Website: home-depot
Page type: review-order
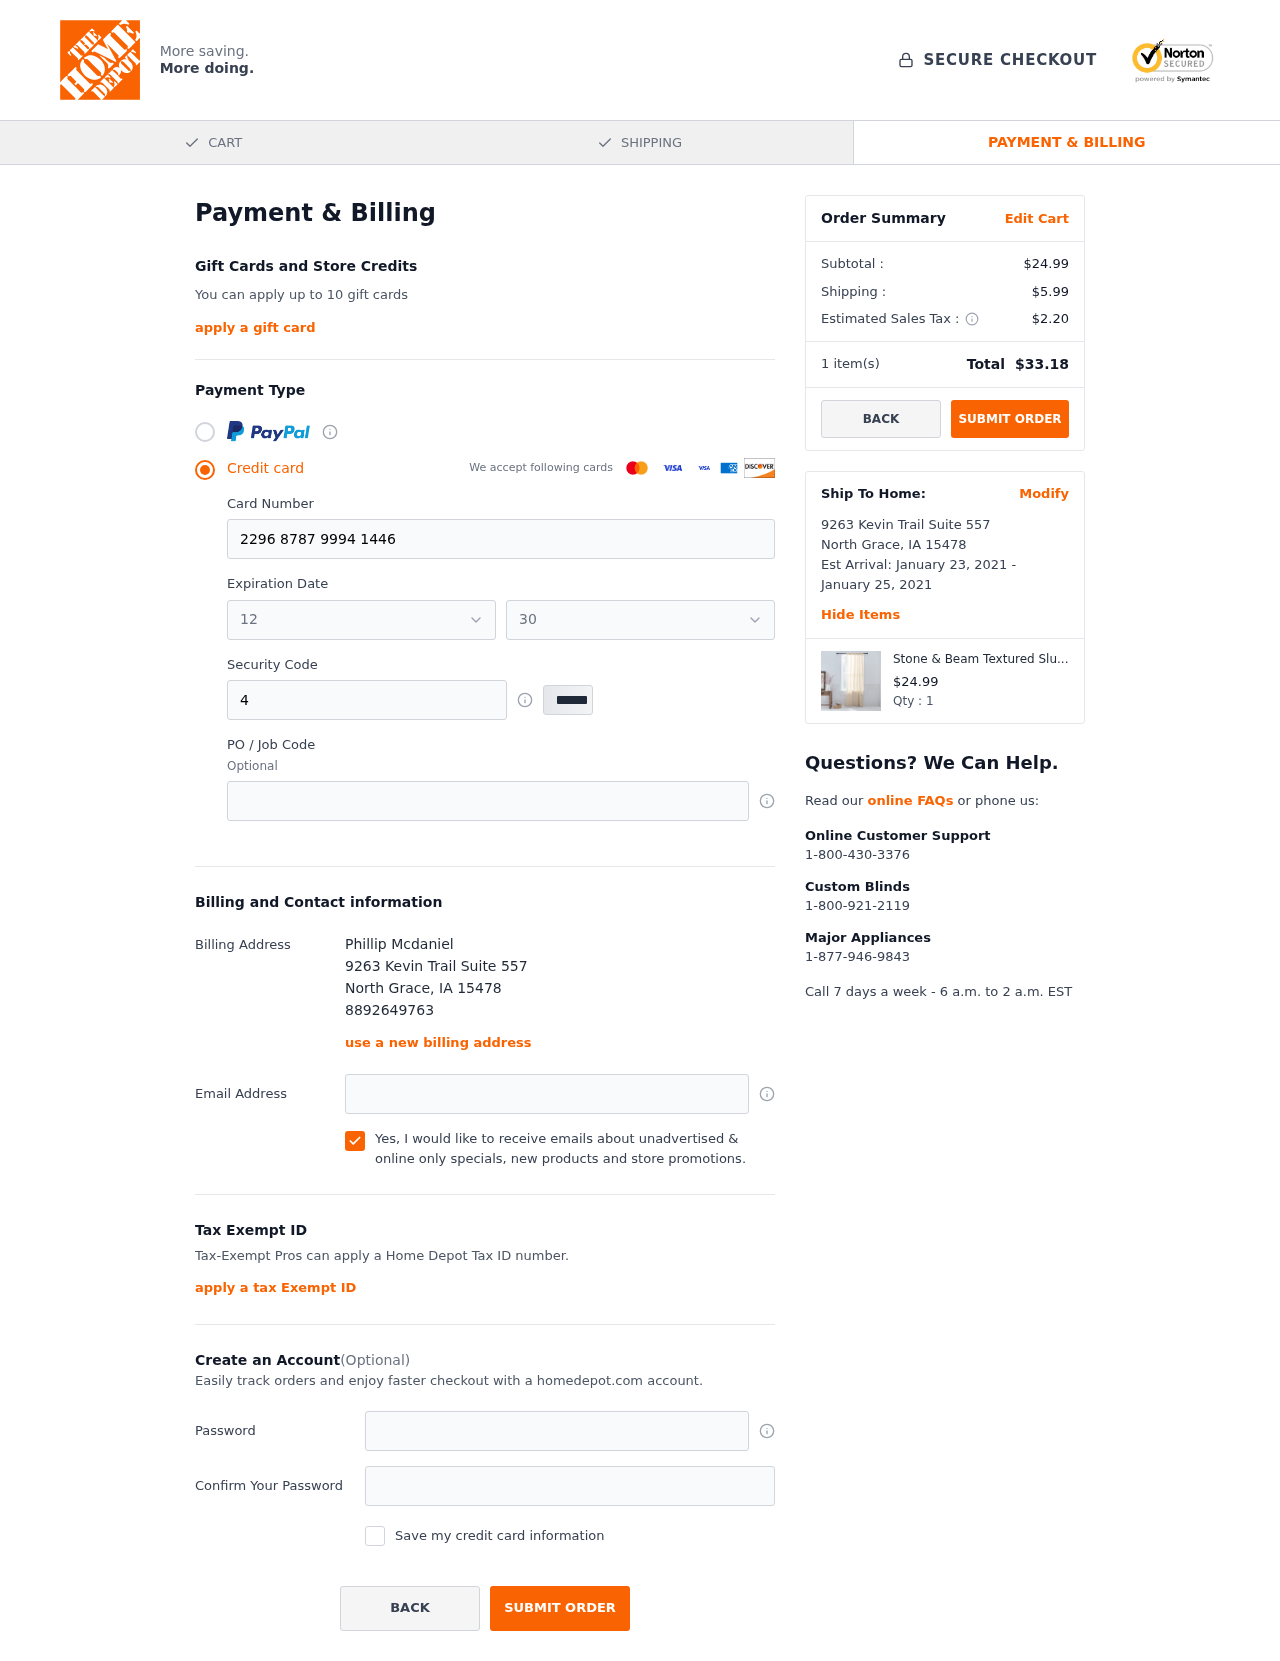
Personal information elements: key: PII_CARD_EXPIRY_MONTH
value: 12
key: PII_CARD_EXPIRY_YEAR
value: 30
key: PII_CITY
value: North Grace
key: PII_FULLNAME
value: Phillip Mcdaniel
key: PII_PHONE
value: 8892649763
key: PII_POSTCODE
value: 15478
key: PII_STATE_ABBR
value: IA
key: PII_STREET
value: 9263 Kevin Trail Suite 557
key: PII_CARD_NUMBER
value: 2296 8787 9994 1446
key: PII_CARD_CVV
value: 483
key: PII_EMAIL
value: phillip.mcdaniel@yahoo.com
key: PII_STREET2
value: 9263 Kevin Trail Suite 557
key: PII_POSTCODE2
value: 15478
Product elements: key: PRODUCT1_NAME
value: Stone & Beam Textured Slub Cotton Curtain Panel
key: PRODUCT1_PRICE
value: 24.99
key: PRODUCT1_QUANTITY
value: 1
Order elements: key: ORDER_SUBTOTAL
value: $24.99
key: ORDER_SHIPPING_COST
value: $5.99
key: ORDER_TAX
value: $2.20
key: ORDER_NUM_ITEMS
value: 1
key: ORDER_TOTAL
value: $33.18
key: ORDER_SHIPPING_DATE
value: January 23, 2021
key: ORDER_DELIVERY_DATE
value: January 25, 2021